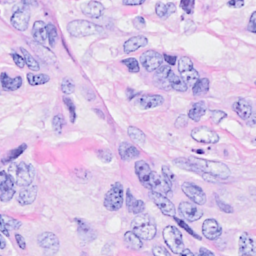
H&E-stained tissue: Breast